Field crop: maize
Growth stage: 2
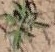
Species: atriplex